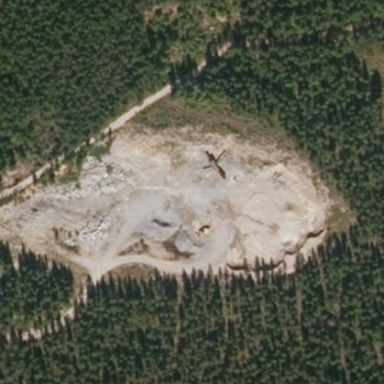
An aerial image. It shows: Quarry area rich in gravel resources.